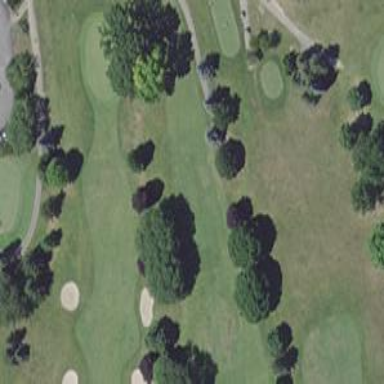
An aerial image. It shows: Golf fairway surrounded by grass.